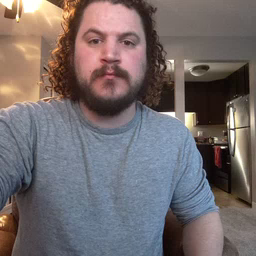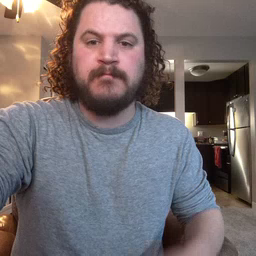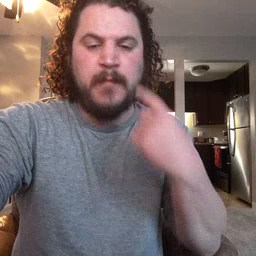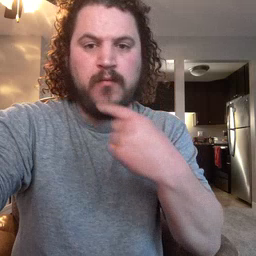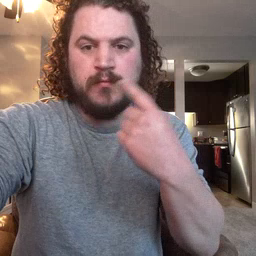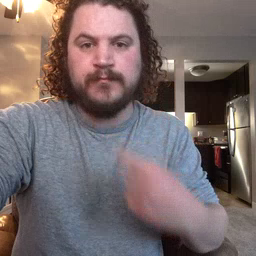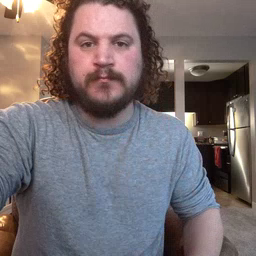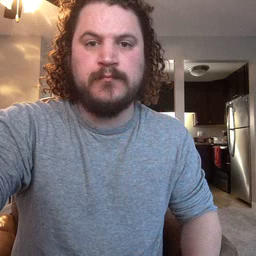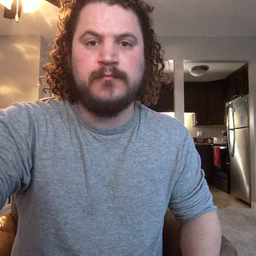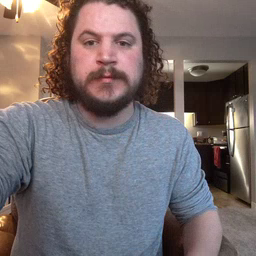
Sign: mouth